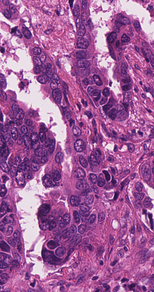
Tumor epithelial tissue: yes
Tumor-associated stroma tissue: yes
Normal tissue: no